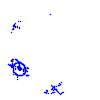
Particle: proton